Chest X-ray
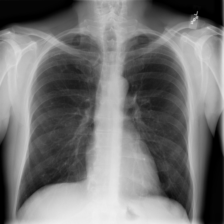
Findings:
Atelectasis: negative
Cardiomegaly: negative
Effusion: negative
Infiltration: negative
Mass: negative
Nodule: negative
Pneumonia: negative
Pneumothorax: negative
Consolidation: negative
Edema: negative
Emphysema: negative
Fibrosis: negative
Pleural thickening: negative
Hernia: negative